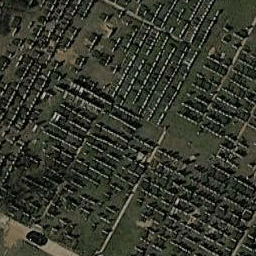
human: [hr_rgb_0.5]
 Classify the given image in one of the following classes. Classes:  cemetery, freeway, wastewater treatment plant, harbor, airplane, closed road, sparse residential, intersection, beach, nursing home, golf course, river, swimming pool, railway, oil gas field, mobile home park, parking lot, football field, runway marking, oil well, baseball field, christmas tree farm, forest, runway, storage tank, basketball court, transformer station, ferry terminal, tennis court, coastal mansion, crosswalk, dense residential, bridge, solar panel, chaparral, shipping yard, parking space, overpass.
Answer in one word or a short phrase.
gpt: cemetery